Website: home-depot
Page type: billing-address
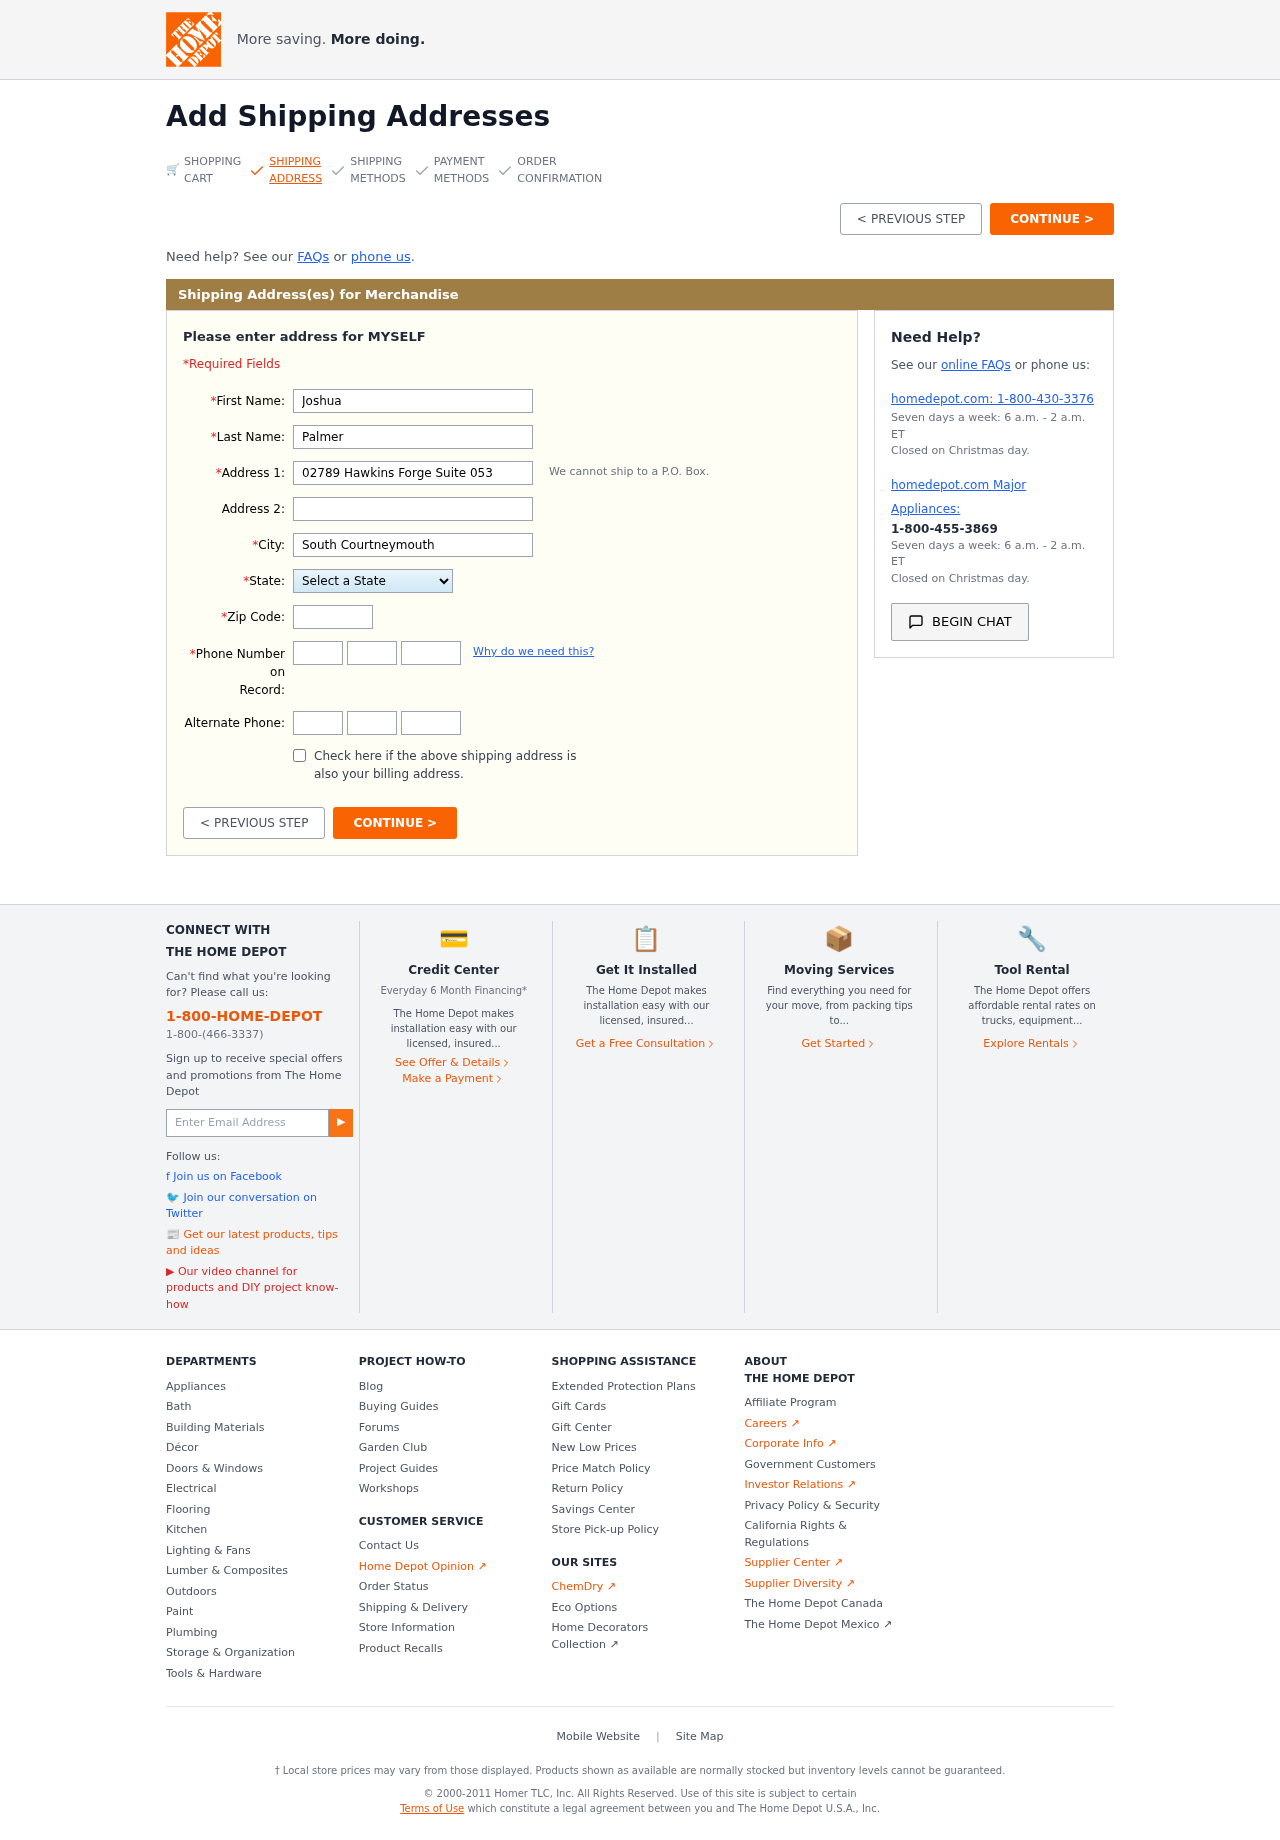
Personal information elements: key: PII_STATE
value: MP
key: PII_FIRSTNAME
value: Joshua
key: PII_LASTNAME
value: Palmer
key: PII_STREET
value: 02789 Hawkins Forge Suite 053
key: PII_CITY
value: South Courtneymouth
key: PII_POSTCODE
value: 83939
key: PII_PHONE_AREA
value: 466
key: PII_PHONE_PREFIX
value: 749
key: PII_PHONE_LINE
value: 8755